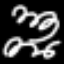
Label: squiggle